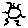
Label: sun